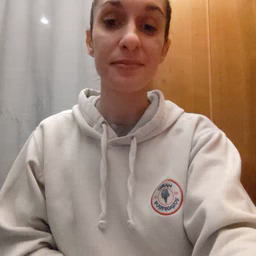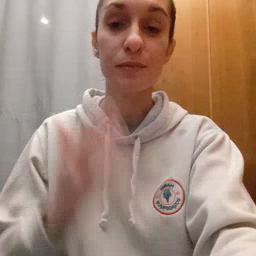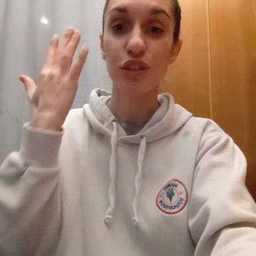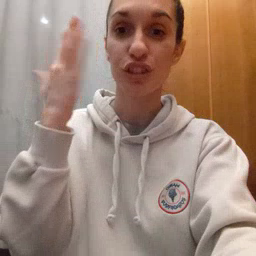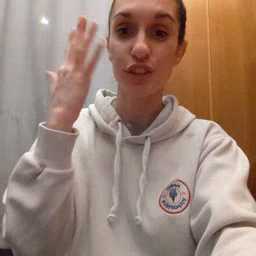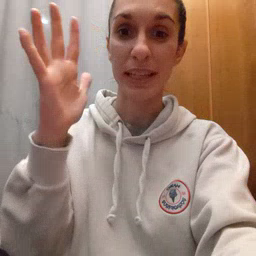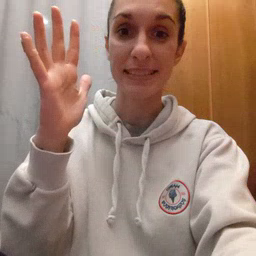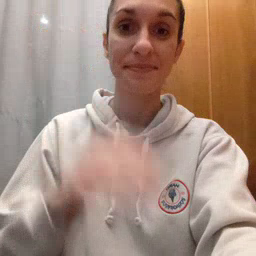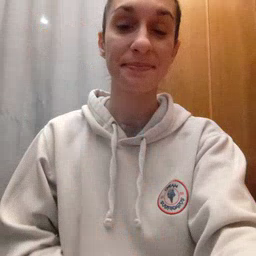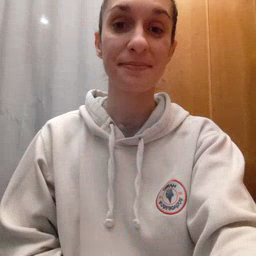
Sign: tree